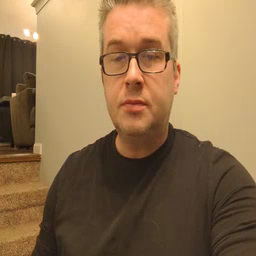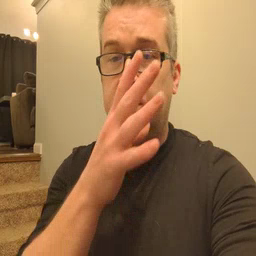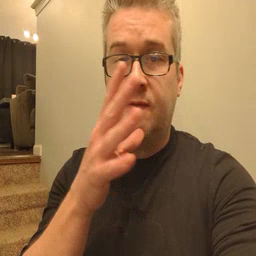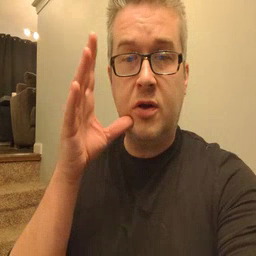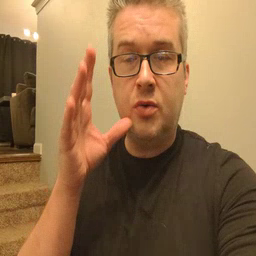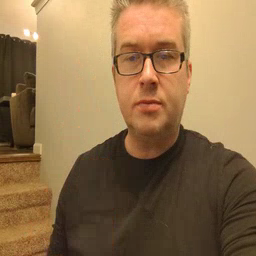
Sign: farm